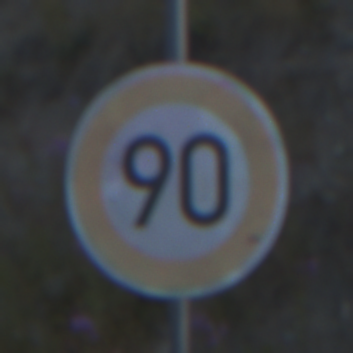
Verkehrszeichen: Geschwindigkeit90
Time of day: SunriseSunset
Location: Outdoor (RoadRail)
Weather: Clear
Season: NotSpecified
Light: Natural